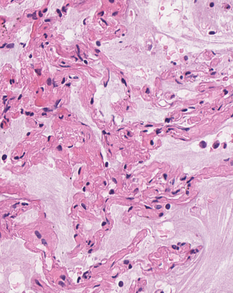
Tumor epithelial tissue: no
Tumor-associated stroma tissue: no
Normal tissue: yes